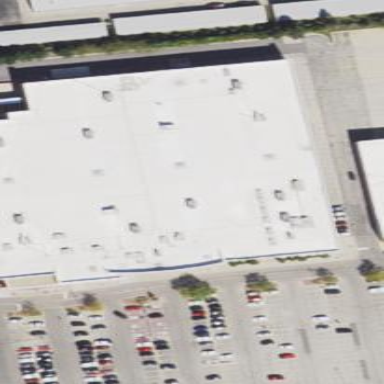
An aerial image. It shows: Retail building housing department store.